Aerial crown-view tile of a tropical tree (Barro Colorado Island, Panama), acquired 20250818:
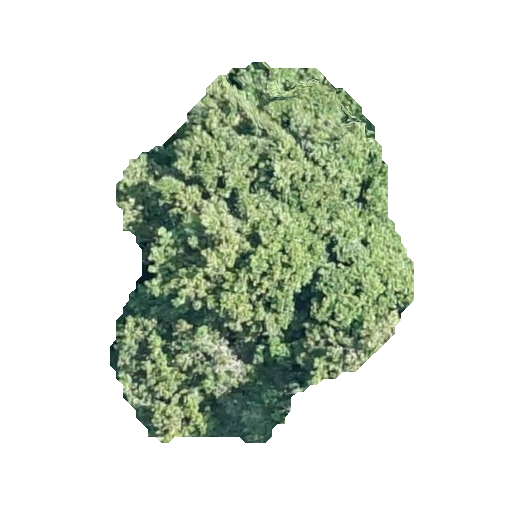
Species: Prioria copaifera
GBIF accepted scientific name: Prioria copaifera
Crown area: 118.845 m²